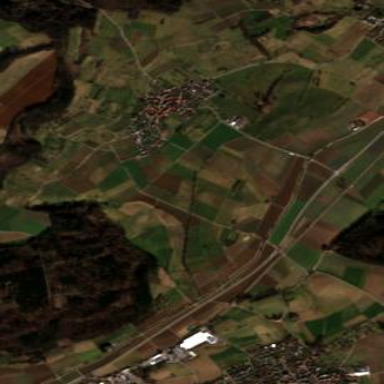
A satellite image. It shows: Picturesque farmland scene.